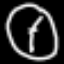
Label: clock